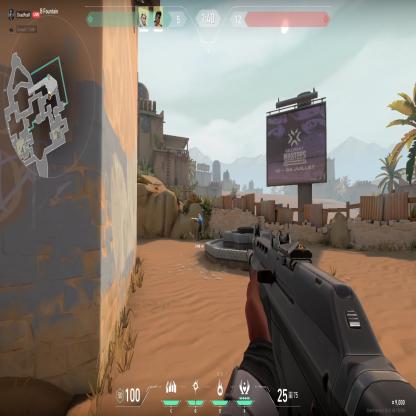
Label: teammate